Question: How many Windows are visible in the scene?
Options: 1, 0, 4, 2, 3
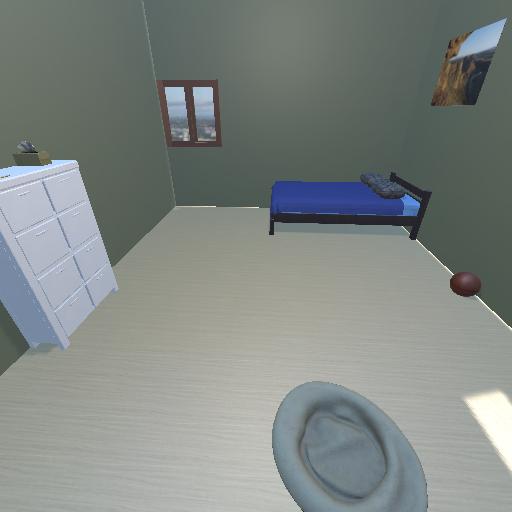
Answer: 1